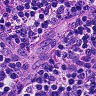
Metastatic tissue present: no